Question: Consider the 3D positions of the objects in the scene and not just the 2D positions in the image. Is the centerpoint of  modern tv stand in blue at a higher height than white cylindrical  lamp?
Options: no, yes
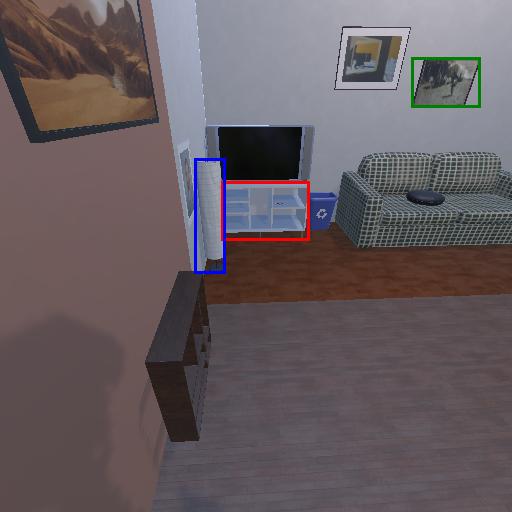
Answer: no